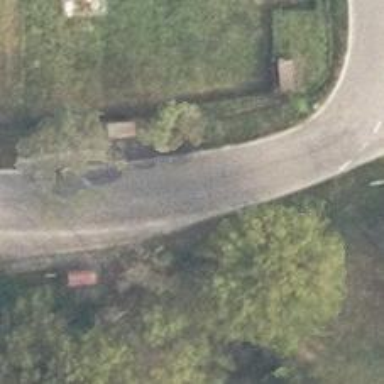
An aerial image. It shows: Secondary road with asphalt surface.